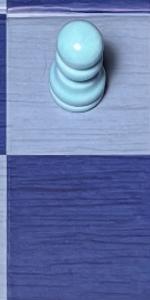
Label: Empty